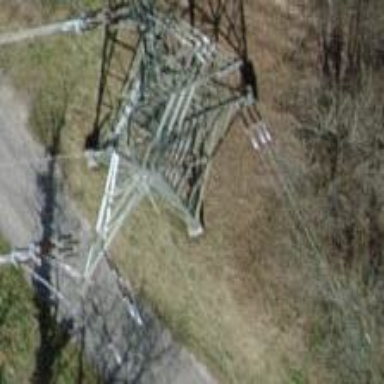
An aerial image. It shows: Power line is depicted.